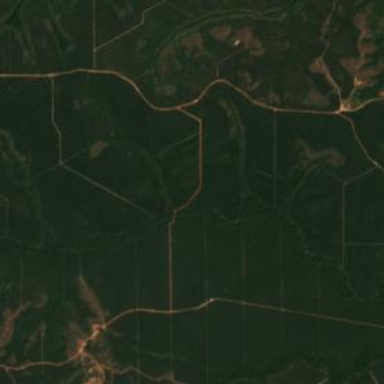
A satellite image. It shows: Orchard filled with oil palm trees.